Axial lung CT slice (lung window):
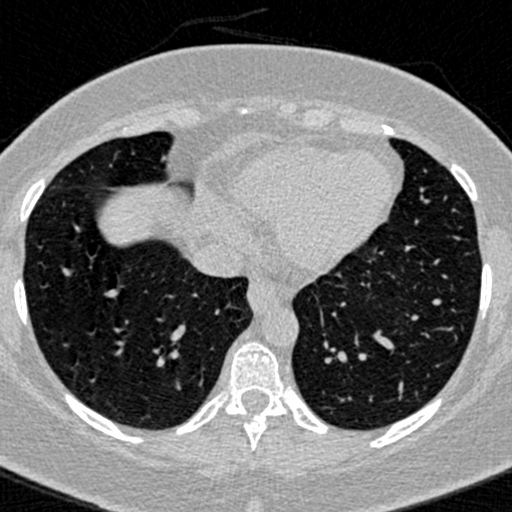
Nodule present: no